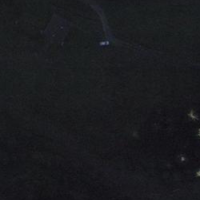
EUNIS habitat code: 43
Species observed at this site:
Sambucus racemosa